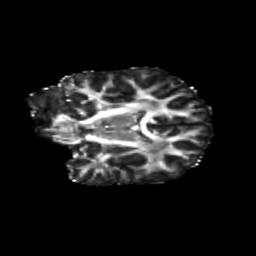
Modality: FA
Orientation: coronal
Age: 11
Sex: female
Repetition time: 9.512 s
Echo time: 0.089 s